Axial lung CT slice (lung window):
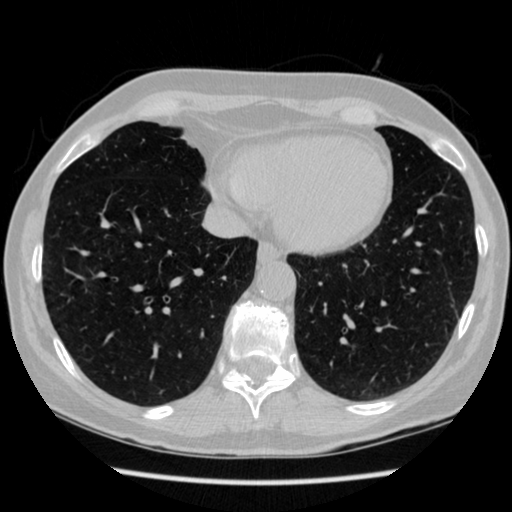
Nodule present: no